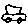
Label: car